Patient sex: M
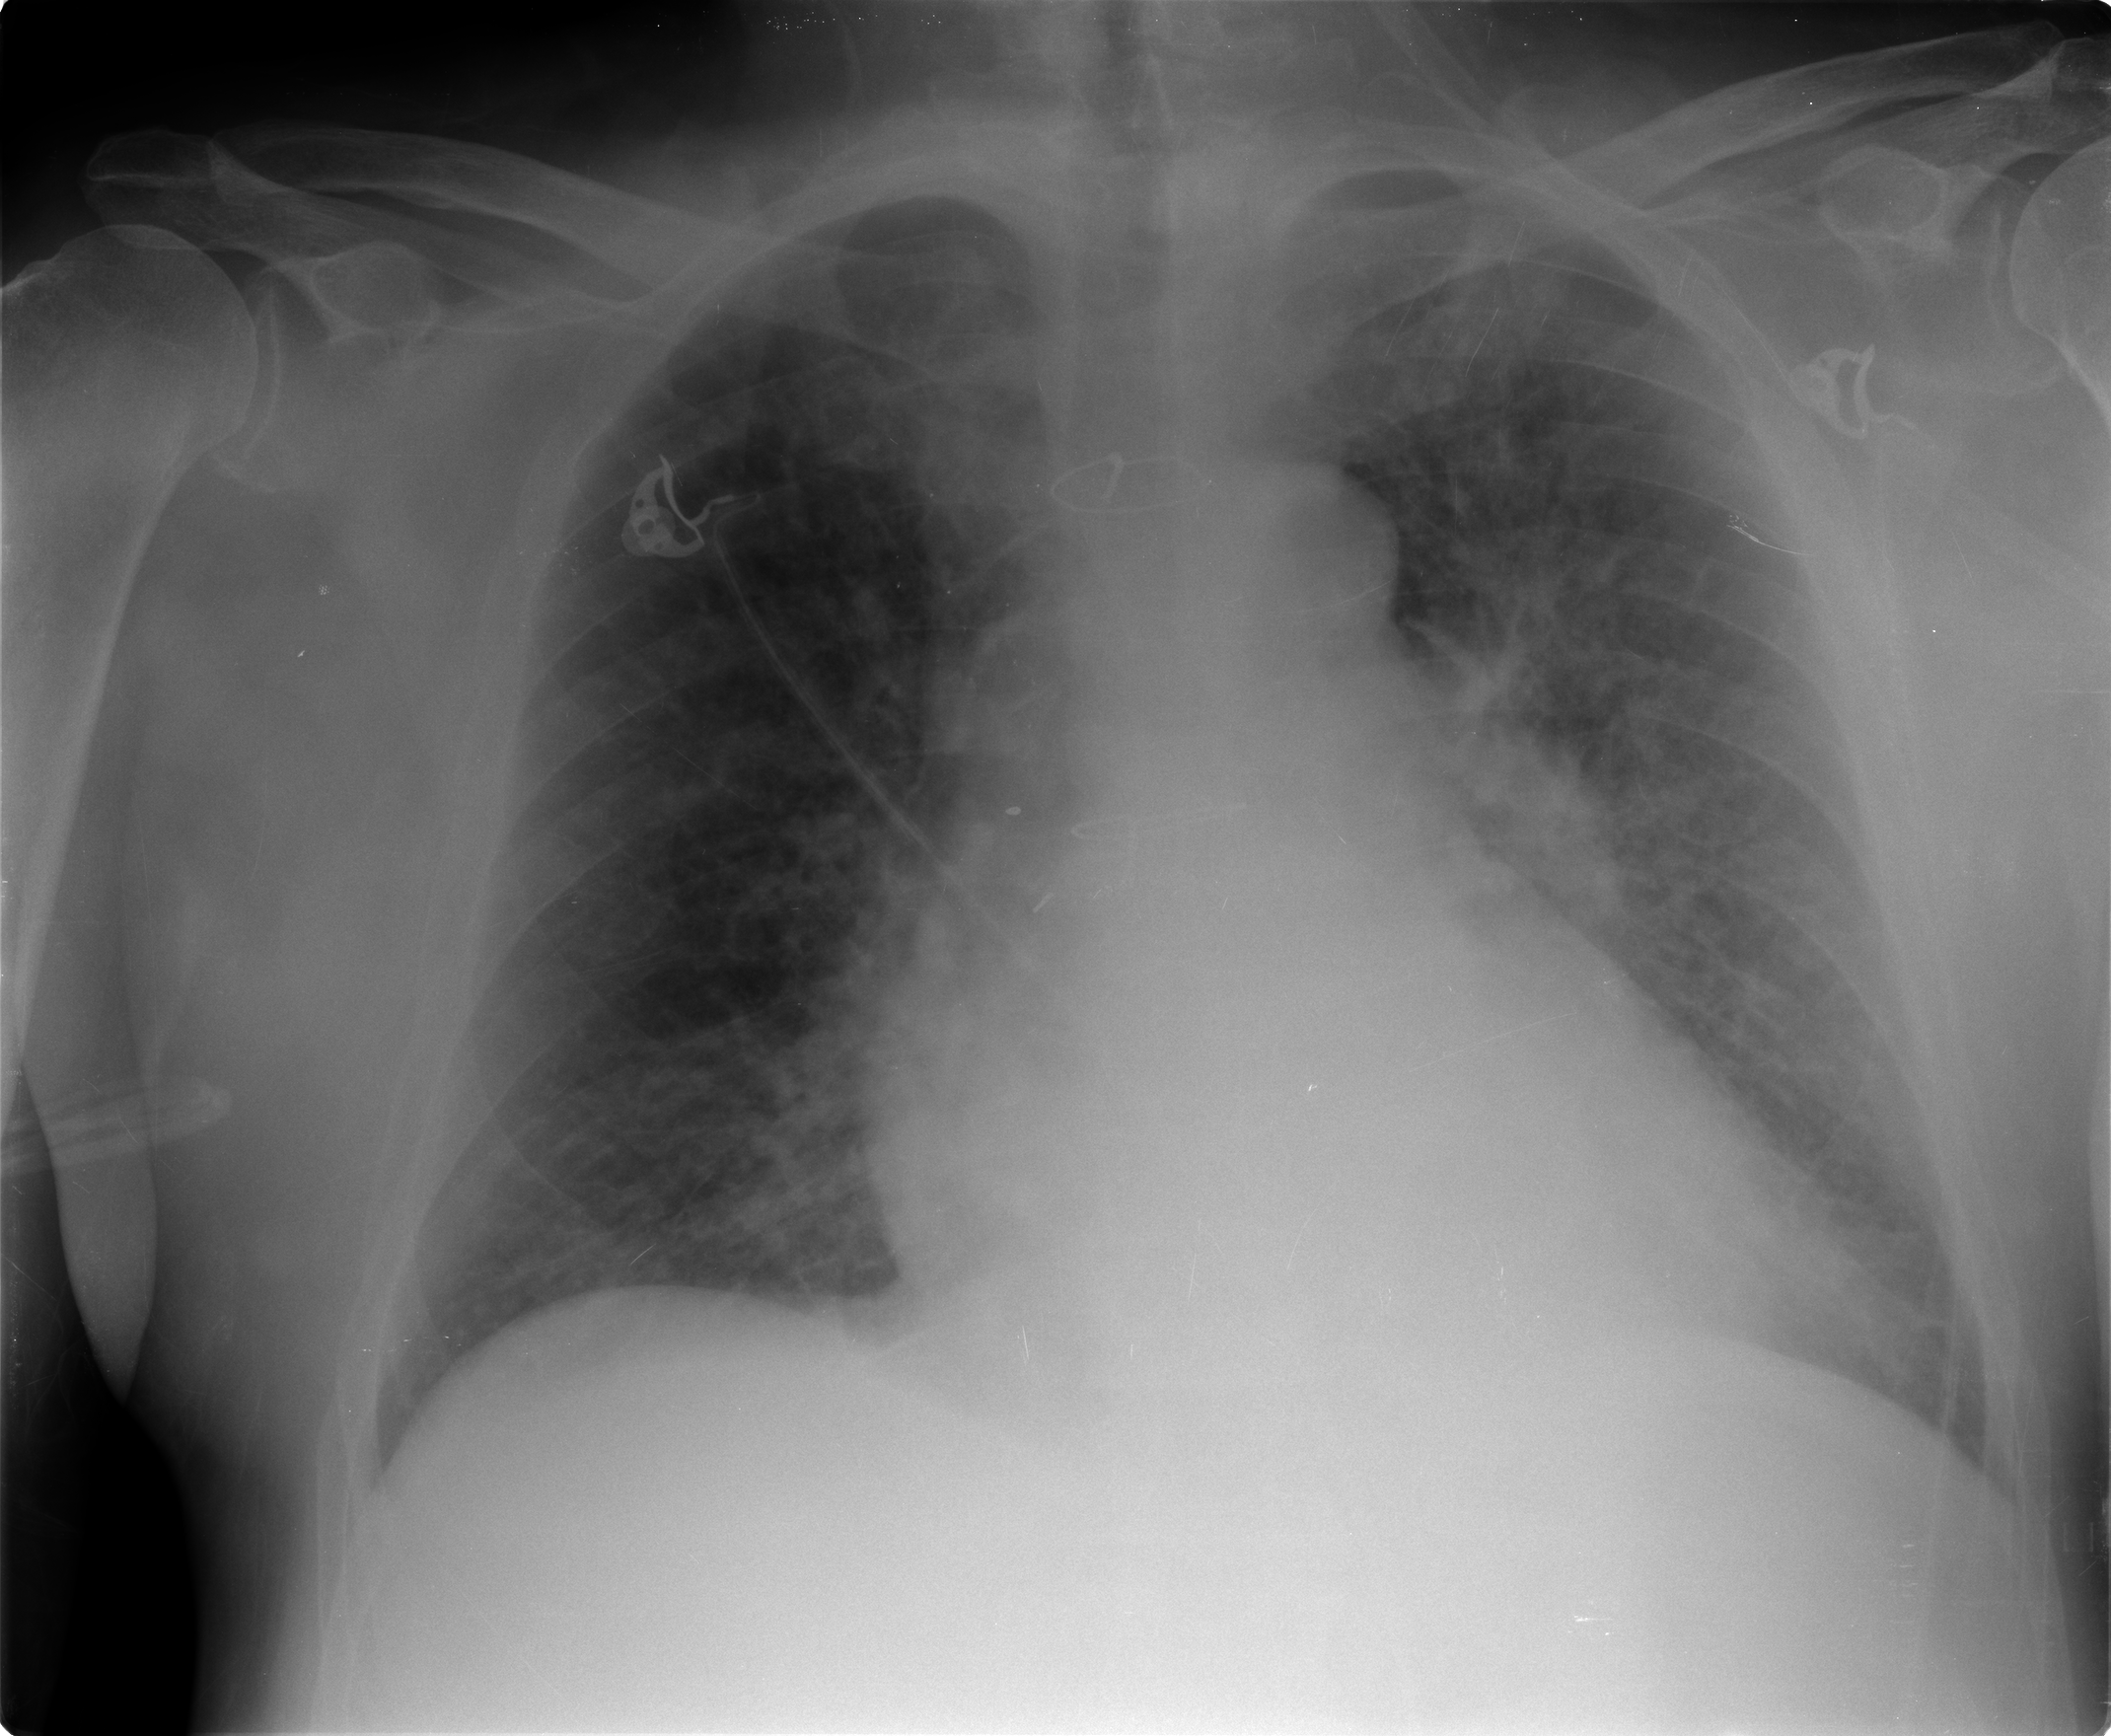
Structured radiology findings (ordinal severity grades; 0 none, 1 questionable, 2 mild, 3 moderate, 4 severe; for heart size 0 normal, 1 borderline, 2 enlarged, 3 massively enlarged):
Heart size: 2
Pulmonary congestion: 2
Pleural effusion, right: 0
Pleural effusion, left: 0
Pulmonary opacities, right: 1
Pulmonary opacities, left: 2
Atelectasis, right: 1
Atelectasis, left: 1